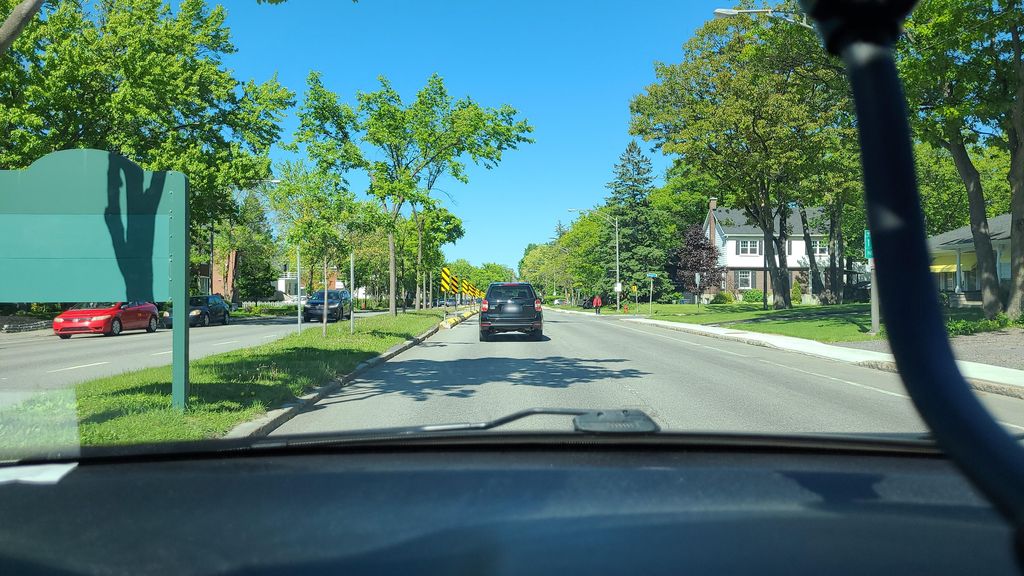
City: quebec_city